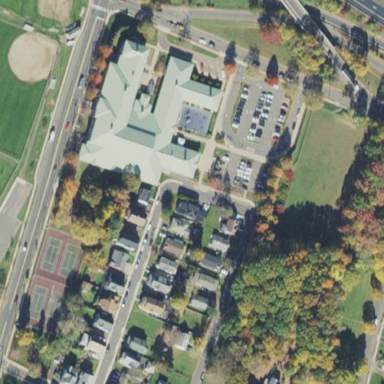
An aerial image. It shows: School.